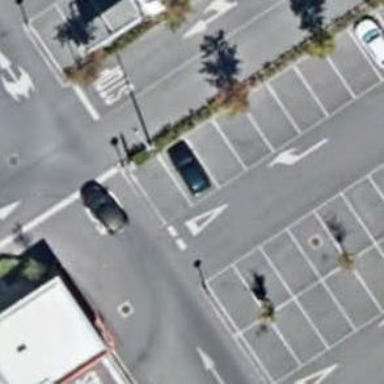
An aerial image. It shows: Road serving as parking aisle.